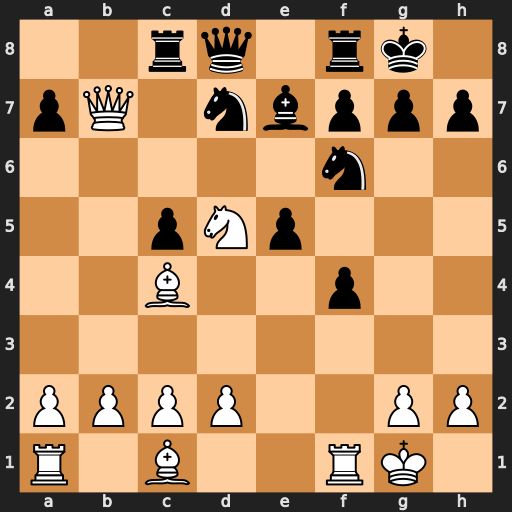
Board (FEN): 2rq1rk1/pQ1nbppp/5n2/2pNp3/2B2p2/8/PPPP2PP/R1B2RK1
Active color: w
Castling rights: -
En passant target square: -
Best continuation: Qxc8 Nxd5 Qxd8